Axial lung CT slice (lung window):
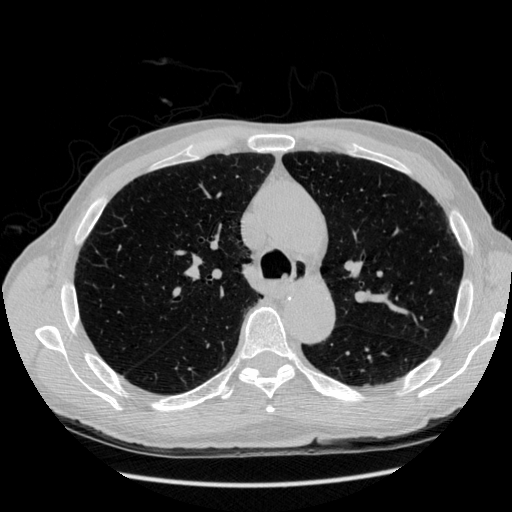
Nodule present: no